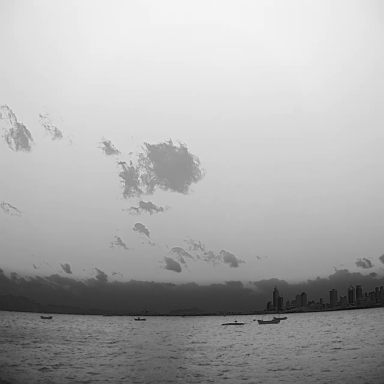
There are four bulk_carriers in the infrared image.